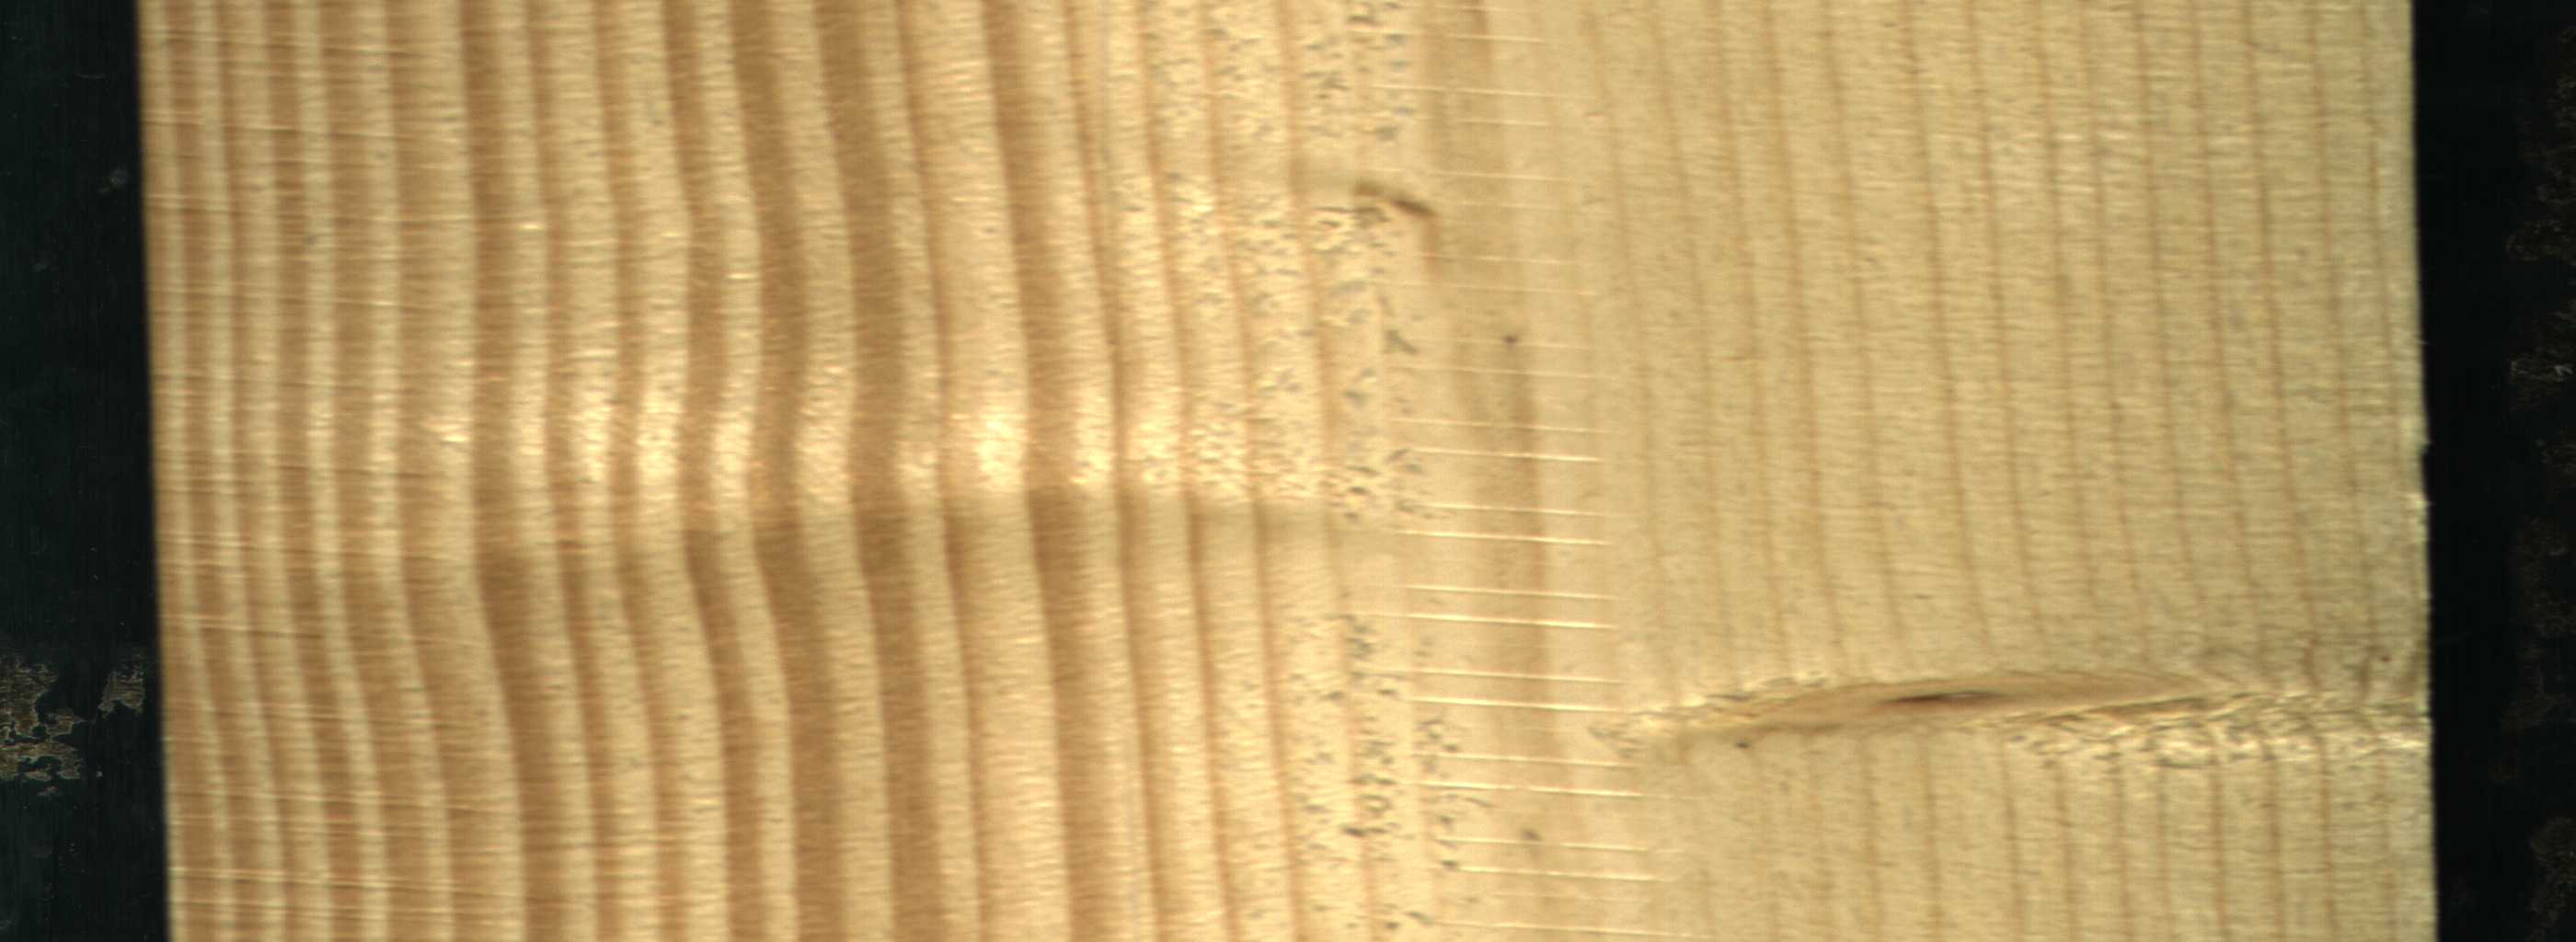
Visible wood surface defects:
Live_Knot